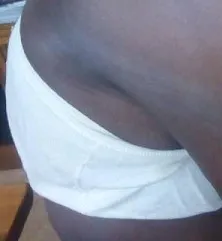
Divers view (pre operative).
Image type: medical_photograph (skin_photograph)